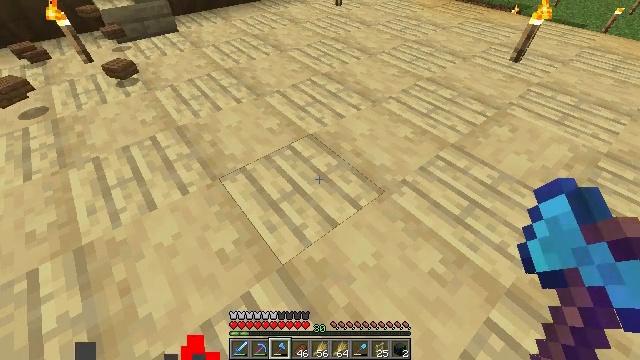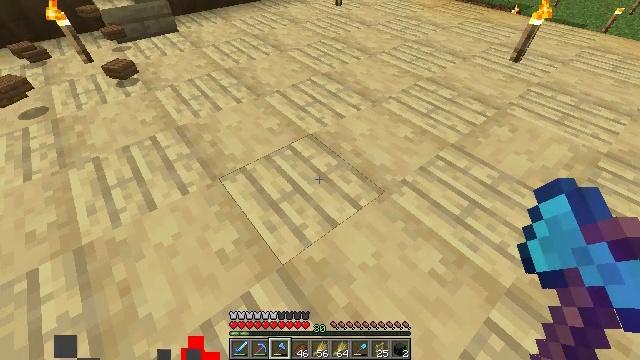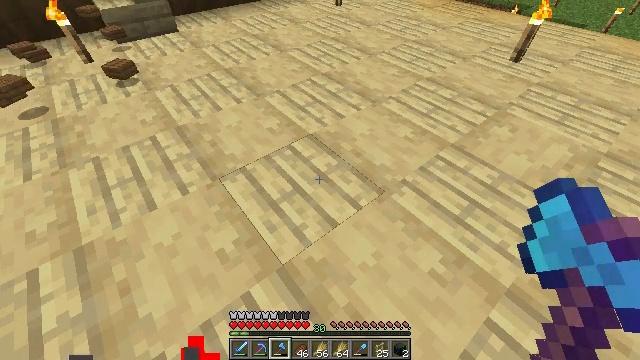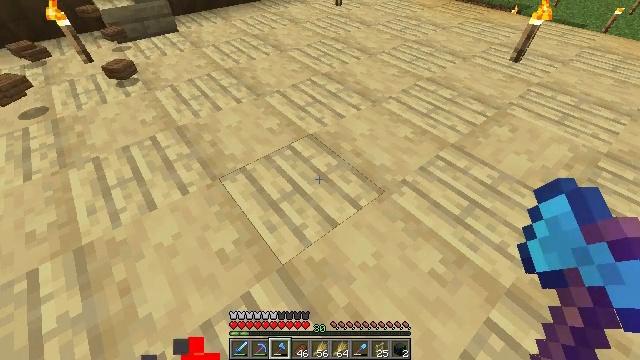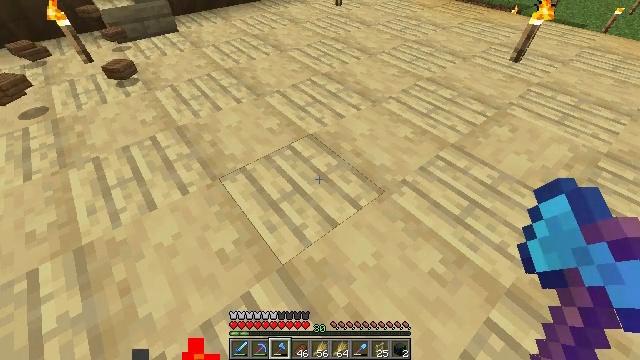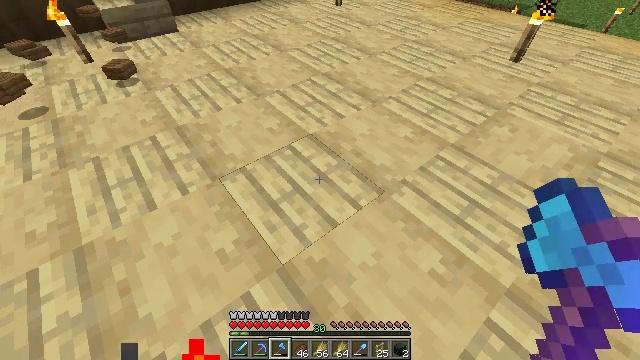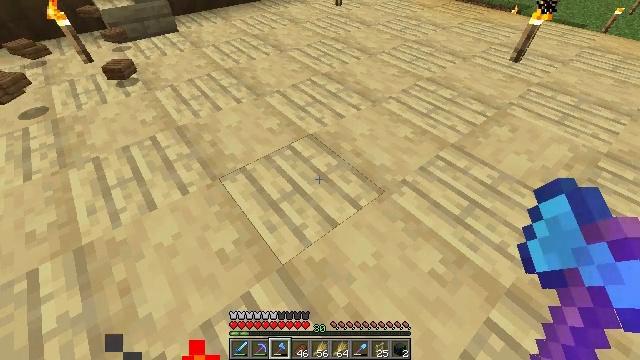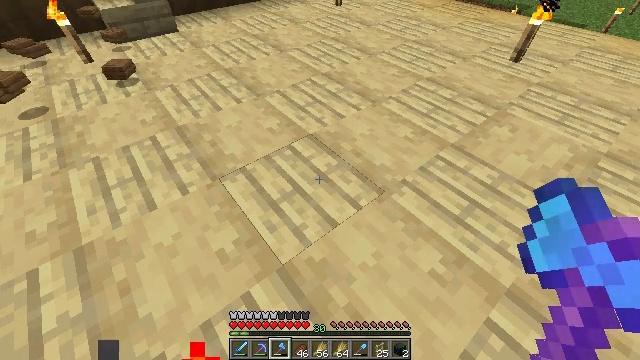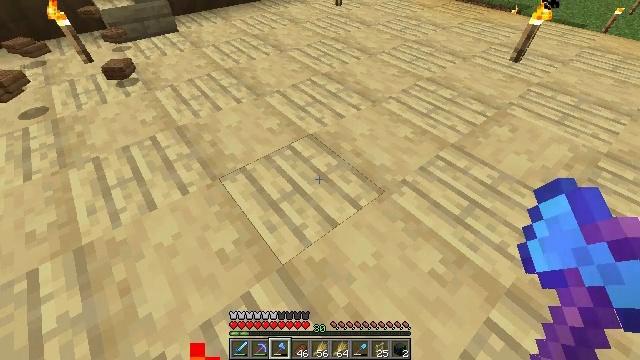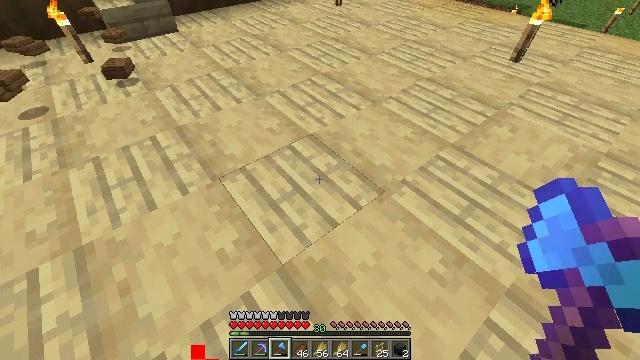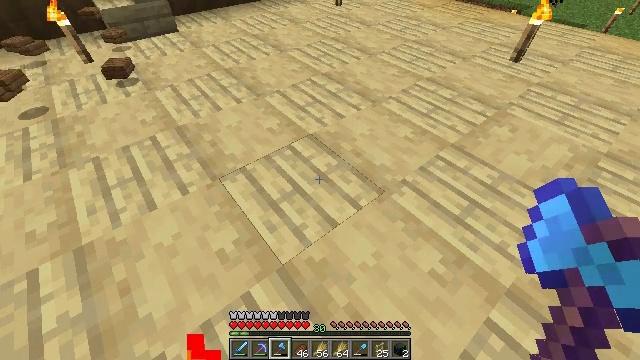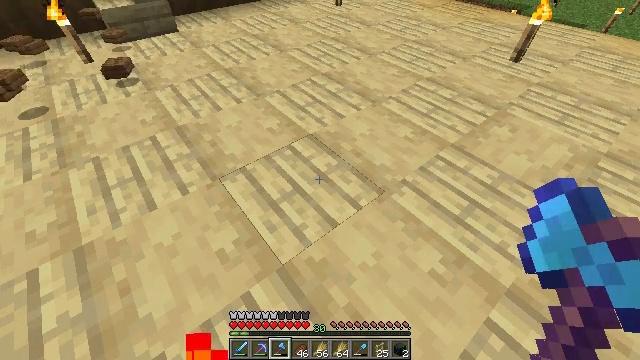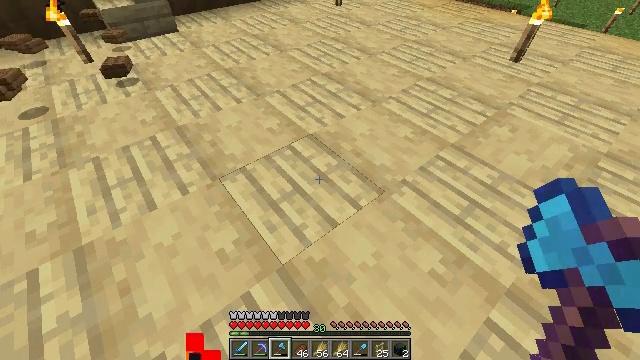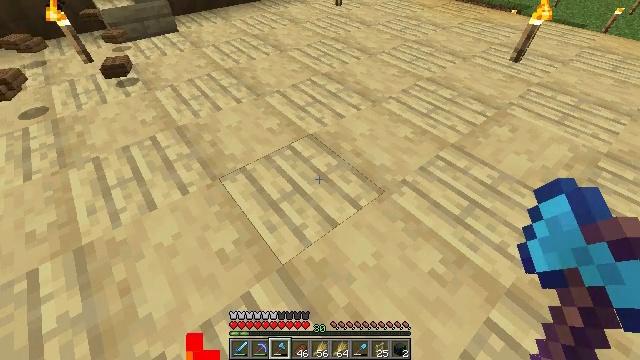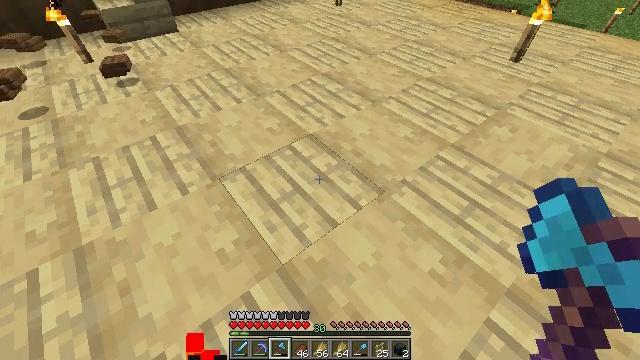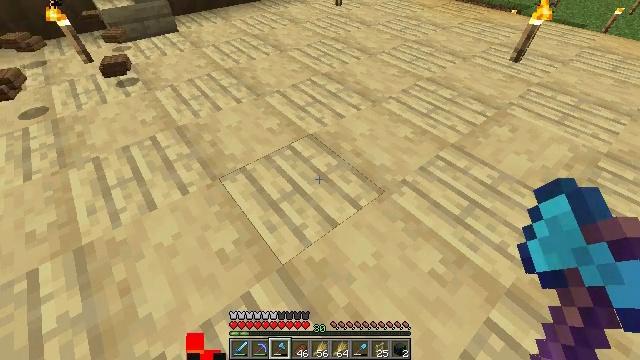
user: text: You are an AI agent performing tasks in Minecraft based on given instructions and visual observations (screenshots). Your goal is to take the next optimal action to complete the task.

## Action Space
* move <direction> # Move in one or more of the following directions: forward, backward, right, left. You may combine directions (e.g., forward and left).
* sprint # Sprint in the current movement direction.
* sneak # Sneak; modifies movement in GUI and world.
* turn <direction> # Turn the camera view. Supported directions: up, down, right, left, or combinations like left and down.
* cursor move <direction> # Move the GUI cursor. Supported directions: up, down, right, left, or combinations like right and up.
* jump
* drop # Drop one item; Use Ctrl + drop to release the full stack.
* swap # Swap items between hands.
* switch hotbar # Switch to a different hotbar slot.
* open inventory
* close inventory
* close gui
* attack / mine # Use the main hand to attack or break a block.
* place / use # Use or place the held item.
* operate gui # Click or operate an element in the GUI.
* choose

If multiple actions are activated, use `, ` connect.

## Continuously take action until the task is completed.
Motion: motion action
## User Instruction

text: Attack the stripped spruce log to gather it.
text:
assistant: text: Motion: no_op
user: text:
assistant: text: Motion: no_op
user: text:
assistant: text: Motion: no_op
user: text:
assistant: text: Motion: no_op
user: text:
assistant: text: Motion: no_op
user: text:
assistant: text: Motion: no_op
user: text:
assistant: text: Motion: no_op
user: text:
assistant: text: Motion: no_op
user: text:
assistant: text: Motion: no_op
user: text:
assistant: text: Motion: no_op
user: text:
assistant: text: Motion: no_op
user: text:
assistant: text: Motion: no_op
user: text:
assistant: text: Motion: no_op
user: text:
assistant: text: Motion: no_op
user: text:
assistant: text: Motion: no_op
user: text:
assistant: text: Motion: no_op
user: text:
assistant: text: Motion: no_op
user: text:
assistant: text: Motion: move back
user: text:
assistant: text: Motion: move back and move left
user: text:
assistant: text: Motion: move back and move left
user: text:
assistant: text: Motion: move back and move left
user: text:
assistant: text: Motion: move left
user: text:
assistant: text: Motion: move left
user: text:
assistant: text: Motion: move left
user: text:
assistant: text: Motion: move left
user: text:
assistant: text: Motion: move forward and move left
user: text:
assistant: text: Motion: move forward and move left
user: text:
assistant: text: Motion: move forward and move left
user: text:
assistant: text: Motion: move forward and move left
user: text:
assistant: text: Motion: move forward and move left